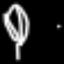
Label: leaf